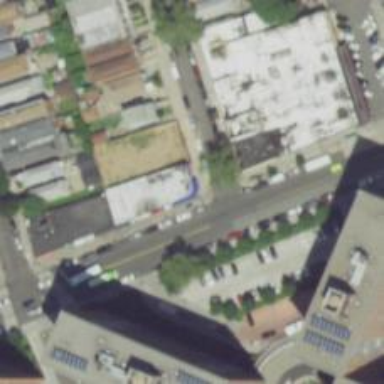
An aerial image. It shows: Pharmacy providing healthcare services.